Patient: sex M, age 37
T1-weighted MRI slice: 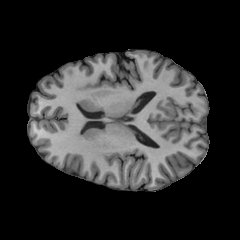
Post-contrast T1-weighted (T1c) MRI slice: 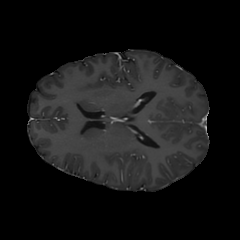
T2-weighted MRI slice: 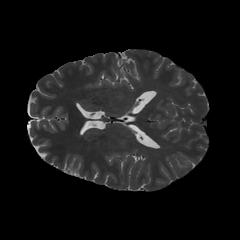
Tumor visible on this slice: no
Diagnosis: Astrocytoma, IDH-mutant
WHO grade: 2